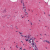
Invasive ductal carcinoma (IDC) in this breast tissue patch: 0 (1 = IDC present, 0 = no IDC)